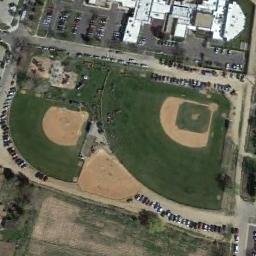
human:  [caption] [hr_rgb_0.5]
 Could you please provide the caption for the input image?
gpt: There is a big baseball diamond and a small baseball diamond covered with cars next to many buildings .

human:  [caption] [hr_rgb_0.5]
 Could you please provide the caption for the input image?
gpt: There are four baseball fields in the picture .

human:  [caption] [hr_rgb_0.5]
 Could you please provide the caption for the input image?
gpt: Two baseball diamonds of different sizes on the lawn while some parking lots and white buildings beside .

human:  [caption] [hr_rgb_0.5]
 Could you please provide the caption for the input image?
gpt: There are two baseball diamonds in the grass surrounded by the parking lot, Houses and roads .

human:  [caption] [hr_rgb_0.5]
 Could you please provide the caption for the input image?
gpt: Many cars are on the roads around the two baseball diamonds .